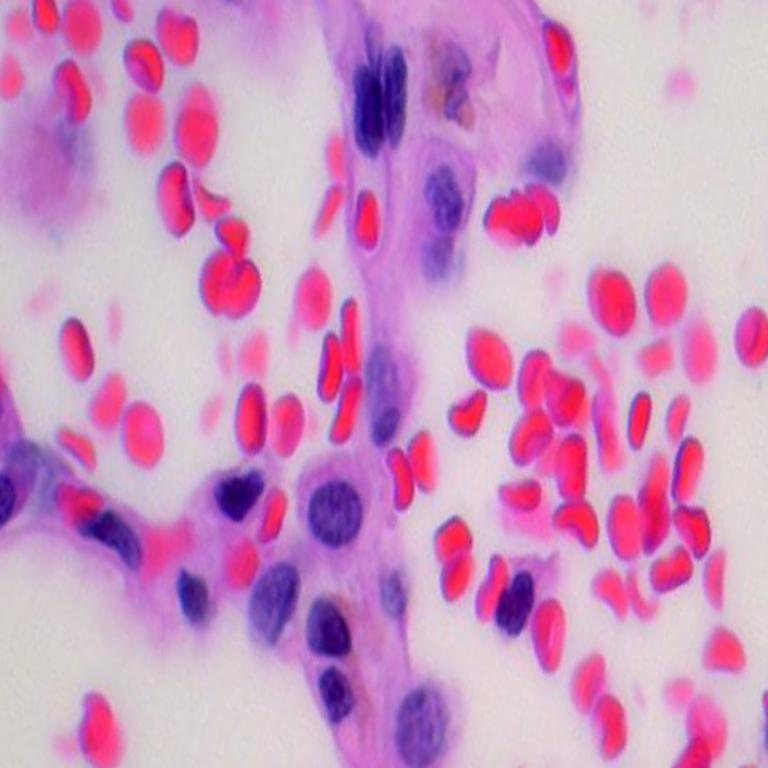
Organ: lung
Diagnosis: benign